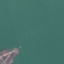
Land use / land cover class: SeaLake